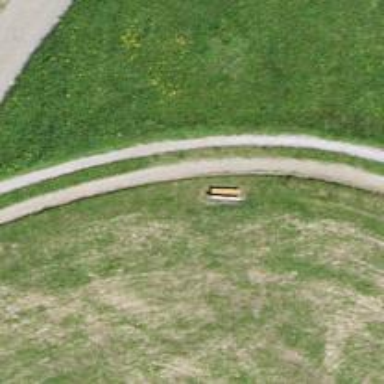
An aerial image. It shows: Bench for seating.